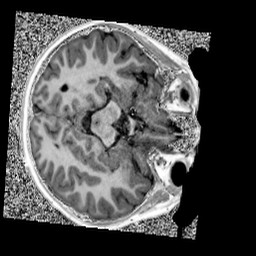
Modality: UNIT1
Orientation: axial
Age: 9
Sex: male
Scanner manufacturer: siemens
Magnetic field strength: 3 T
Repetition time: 4 s
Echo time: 0.00303 s